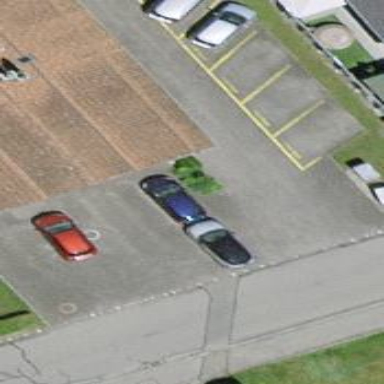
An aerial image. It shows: Parking area with surface.